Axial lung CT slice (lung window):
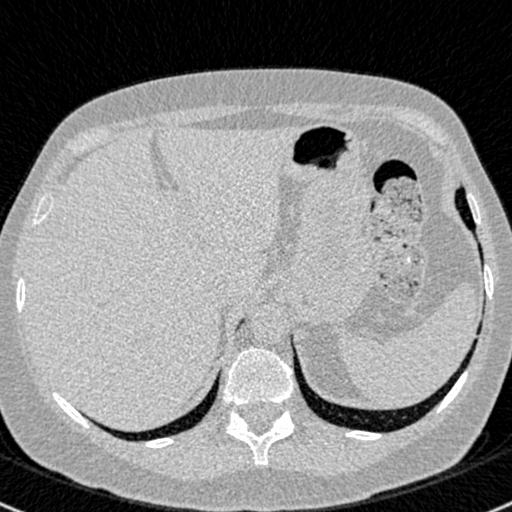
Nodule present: no